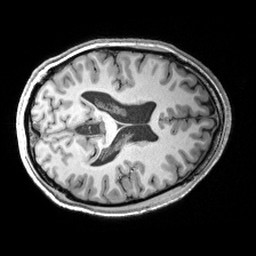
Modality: T1w
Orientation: axial
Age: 31
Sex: male
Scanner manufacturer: siemens
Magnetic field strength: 3 T
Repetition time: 2.53 s
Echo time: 0.00299 s